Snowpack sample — Buffalo Mountain, Silverthorne, Colorado, USA (1/25/25, 10:11 AM MST)
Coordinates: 39.6222, -106.1139
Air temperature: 22 °F
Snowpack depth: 110 cm
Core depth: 10 cm
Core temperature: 46.4 °F
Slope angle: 12°, slope face: 102°
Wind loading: high
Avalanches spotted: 0
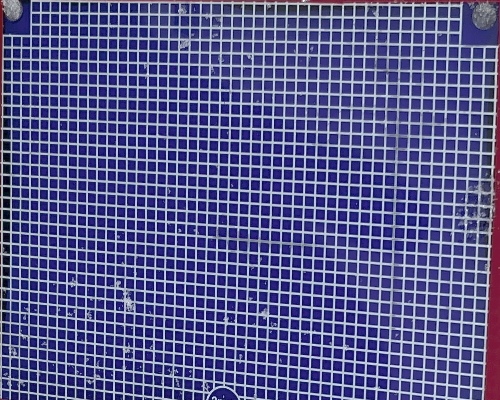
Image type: profile
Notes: No avalanches nearby, collected on the outskirts of a fire break 15 meters from the treeline, on way to Buffalo and Red Mountain